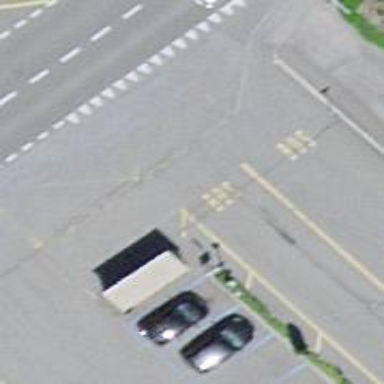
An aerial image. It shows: Bus stop with sheltered platform for public transport.